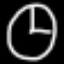
Label: clock